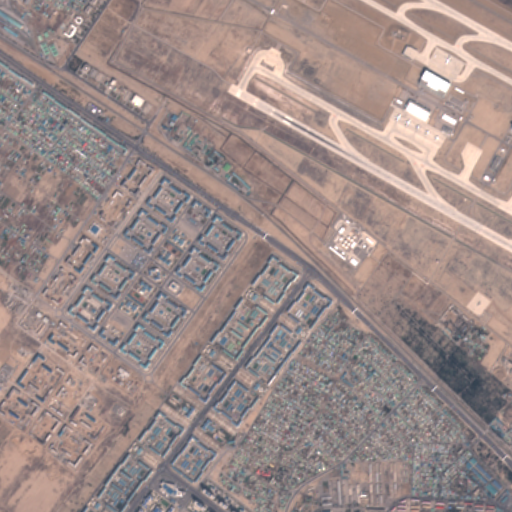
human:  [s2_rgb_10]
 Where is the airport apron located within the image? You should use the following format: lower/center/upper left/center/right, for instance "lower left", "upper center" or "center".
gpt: The airport apron is located in the upper right of the image.
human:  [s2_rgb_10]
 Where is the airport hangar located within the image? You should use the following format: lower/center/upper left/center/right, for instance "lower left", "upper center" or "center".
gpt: The airport hangar is located in the upper right of the image.
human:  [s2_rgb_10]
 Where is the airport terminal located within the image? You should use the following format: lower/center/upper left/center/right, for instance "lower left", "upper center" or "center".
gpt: The airport terminal is located in the upper right of the image.
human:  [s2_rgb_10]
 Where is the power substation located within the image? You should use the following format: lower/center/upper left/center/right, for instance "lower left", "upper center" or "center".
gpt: The power substation is located in the lower left of the image.
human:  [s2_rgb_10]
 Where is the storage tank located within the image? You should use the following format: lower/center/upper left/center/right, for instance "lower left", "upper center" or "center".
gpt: The storage tank is located in the lower right of the image.
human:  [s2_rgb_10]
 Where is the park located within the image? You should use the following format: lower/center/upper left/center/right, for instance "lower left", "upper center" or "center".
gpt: There is no park in the image.